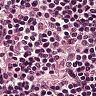
Metastatic tissue present: no